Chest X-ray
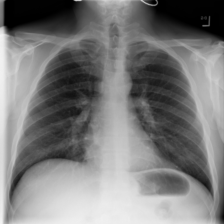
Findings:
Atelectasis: negative
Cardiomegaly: negative
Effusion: negative
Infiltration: negative
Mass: positive
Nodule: negative
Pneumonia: negative
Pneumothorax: negative
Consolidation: negative
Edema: negative
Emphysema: negative
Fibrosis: negative
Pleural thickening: negative
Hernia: negative